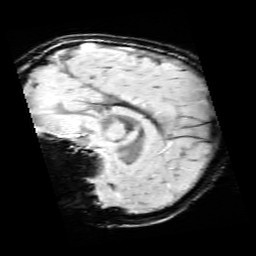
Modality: SWI
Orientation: sagittal
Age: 11
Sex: female
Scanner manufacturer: siemens
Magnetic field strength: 3 T
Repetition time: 0.027 s
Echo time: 0.02 s